Question: Consider following tables:

How to skip and take groups from the table? Tried using Row_Number() but it doesn't help. Any ideas?
Used query
'''
;WITH cte AS (SELECT Room.Id, Room.RoomName,
ROW_NUMBER() OVER
(ORDER BY Room.Id) AS RN
FROM Room INNER JOIN
RoomDetails ON Room.Id = RoomDetails.RoomId)
SELECT Id, RoomName
FROM cte
WHERE RN = 1
'''
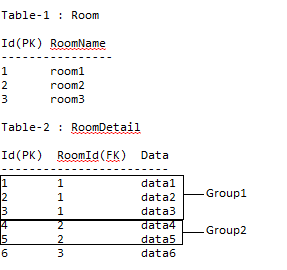
Answer: You need to use partition as part of the dense_rank function
'dense_rank() over (partition by roomid) as row'
see here for some more examples <URL>